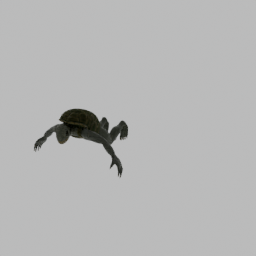
Label: animals